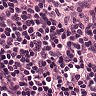
Metastatic tissue present: no